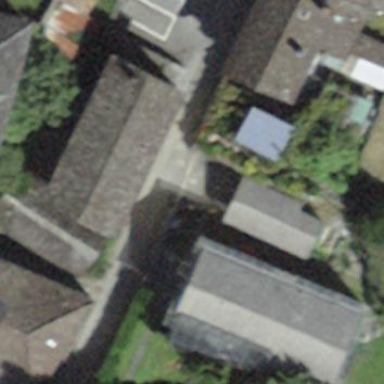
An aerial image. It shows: Detached building.